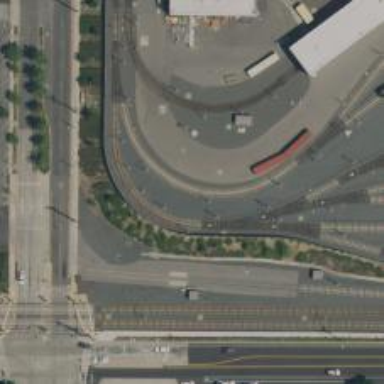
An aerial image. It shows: Light rail yard with electrified contact lines.